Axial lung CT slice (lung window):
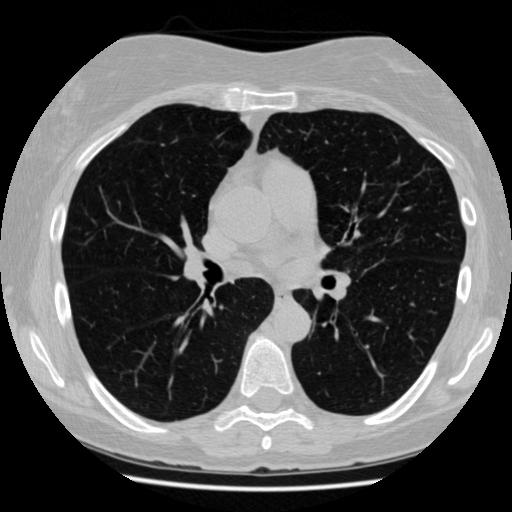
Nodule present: no